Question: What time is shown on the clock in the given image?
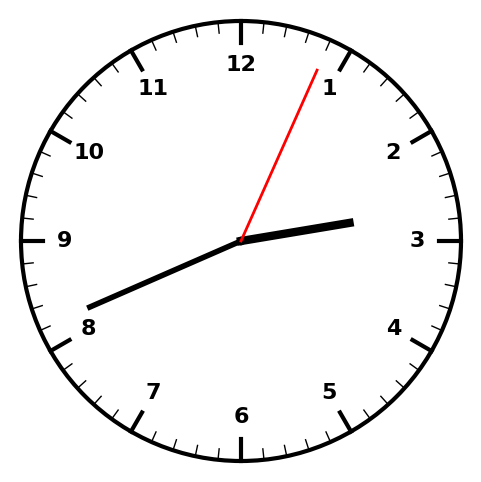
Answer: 02:41:04